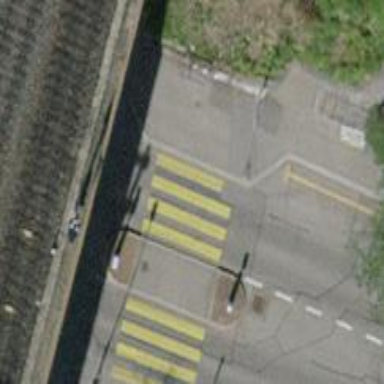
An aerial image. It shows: Uncontrolled zebra crossing with pedestrian island.